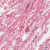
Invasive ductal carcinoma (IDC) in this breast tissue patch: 0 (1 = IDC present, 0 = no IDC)